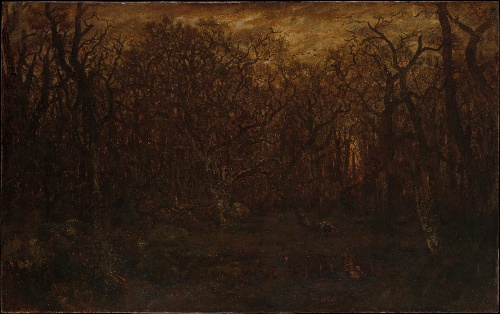
Title: The Forest in Winter at Sunset
Artist: Théodore Rousseau
Artist bio: French, Paris 1812–1867 Barbizon
Date: ca. 1846–67
Object type: Painting
Classification: Paintings
Medium: Oil on canvas
Dimensions: 64 x 102 3/8 in. (162.6 x 260 cm)
Department: European Paintings
Credit line: Gift of P. A. B. Widener, 1911
Accession year: 1911
Repository: Metropolitan Museum of Art, New York, NY
Tags: Forests|Winter|Evening